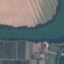
Land use / land cover class: River